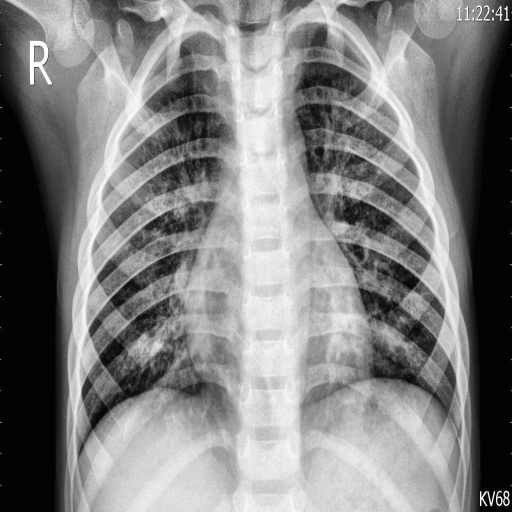
Finding: PNEUMONIA